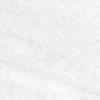
Label: no_change